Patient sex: M
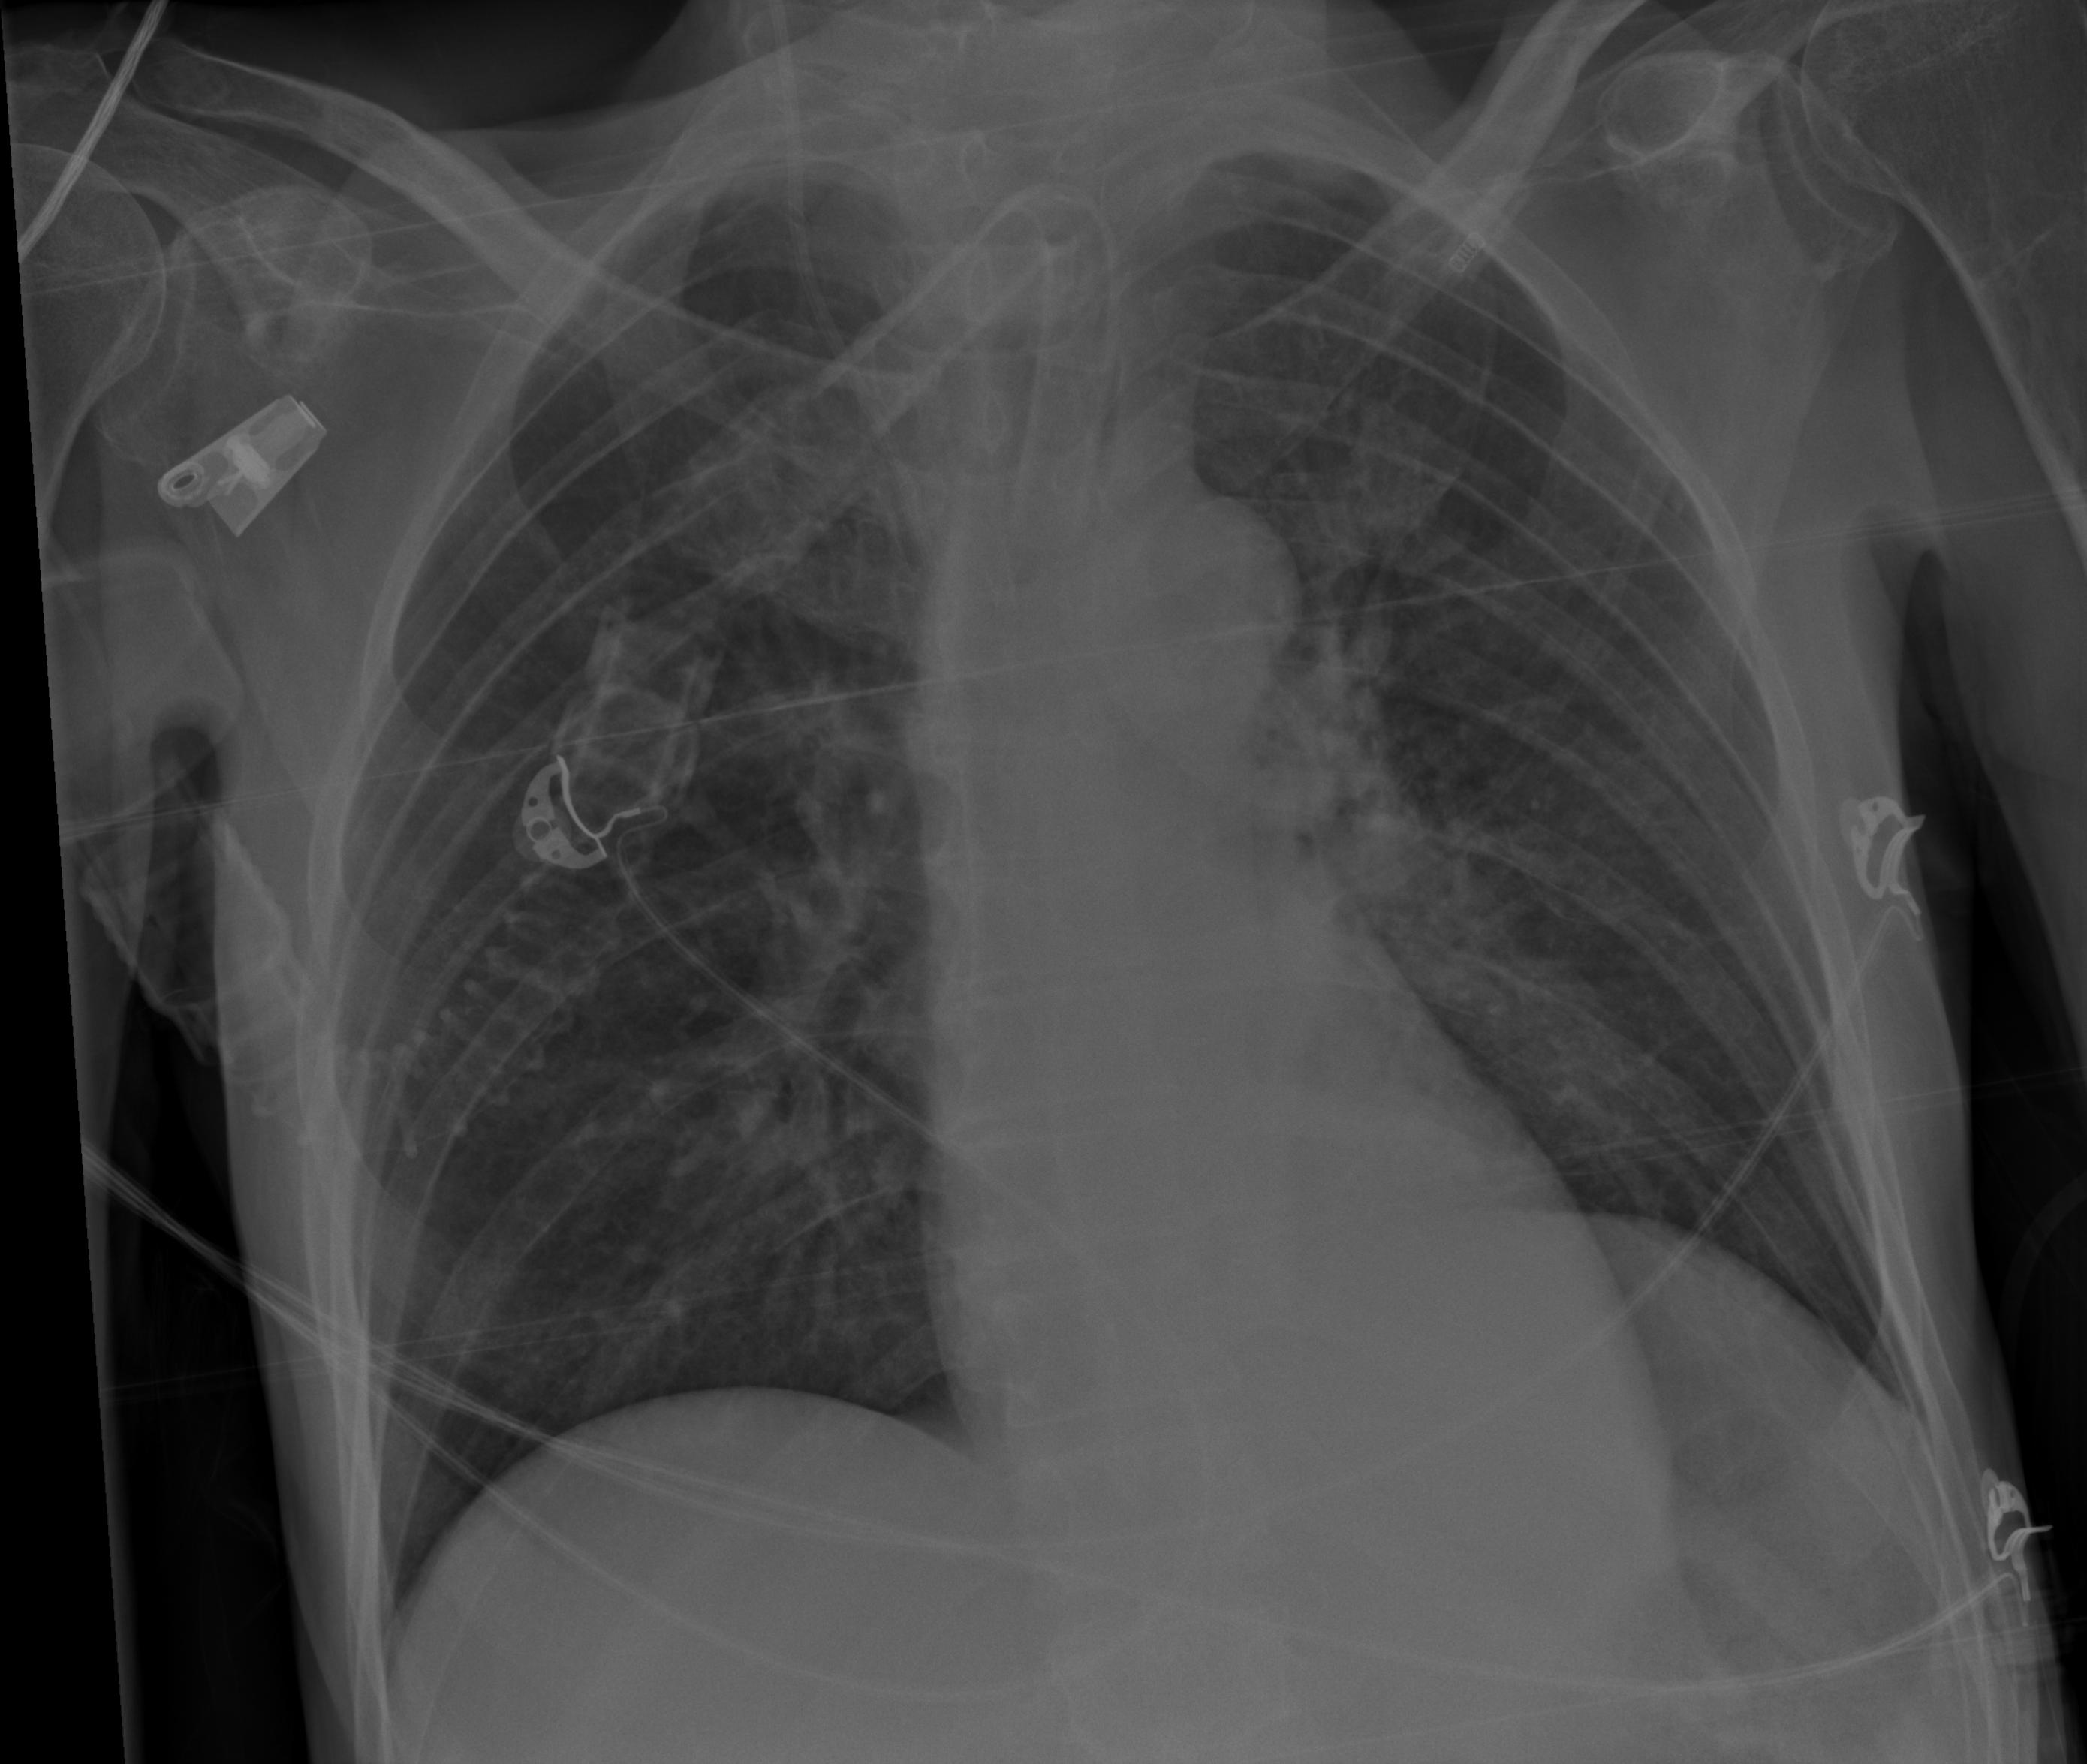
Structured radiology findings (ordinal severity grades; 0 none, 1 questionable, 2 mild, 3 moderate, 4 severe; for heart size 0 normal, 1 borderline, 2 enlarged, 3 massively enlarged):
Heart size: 0
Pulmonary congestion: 0
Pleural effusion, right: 0
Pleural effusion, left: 0
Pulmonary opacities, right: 0
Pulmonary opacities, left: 2
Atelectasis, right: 2
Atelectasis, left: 2